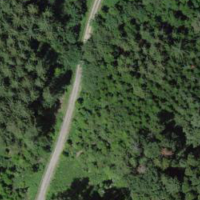
EUNIS habitat code: 43
Species observed at this site:
Dryocopus martius
Aruncus dioicus
Primula veris
Lophophanes cristatus